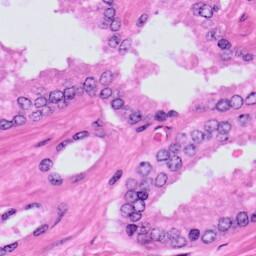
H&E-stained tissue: Prostate